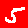
Digit: 5